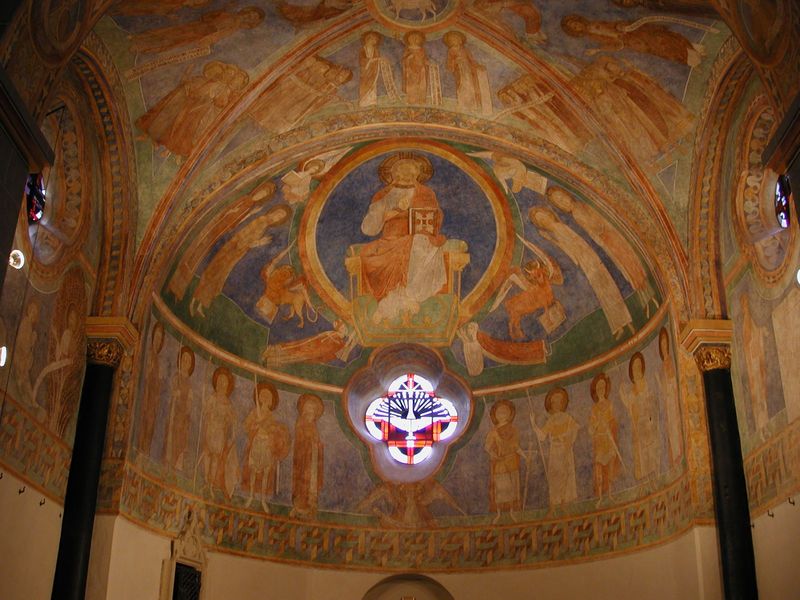
Titel: Wand- und Gewölbemalerei in der Doppelkapelle von Schwarzrheindorf
Standort: Bonn, Schwarzrheindorf, Doppelkapelle St. Klemens und Maria (EU - D - NRW)
Schlagwörter: adler, blau, schatten, gelb, grün, menschen, sitzen, bunt, fenster, glas, licht, orange, schwarz, säule, säulen, weiss, rot, tiere, malerei, ornament, bibel, halten, johannes, mensch, taube, innenraum, kirche, gewand, gold, decke, kreis, rund, stock, engel, bogen, stab, kuppel, thron, wandgemälde, wandmalerei, leuchten, gewölbe, lamm, buch, vergoldet, dom, herrscher, kapitelle, kathedrale, kapitell, heiligenschein, nimbus, buntglas, glasfenster, christus, jesus, apsis, fresken, segen, chor, löwe, heilige, speer, fresko, jünger, stier, deckenmalerei, krypta, karl der große, pilater, vierpass, kirchenfenster, markus, mandorla, apostel, heiliger geist, lamm gottes, evangelisten, lukas, matthäus, ausmalung, ravenna, pantokrator, apsismosaik, hl. geist, evangelistensymbole, thron gottes, kristlich, evangelistentiere, himmelsthron, jesus als hirte, gottesthron